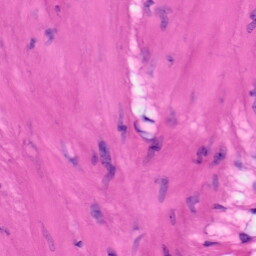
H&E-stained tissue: Skin